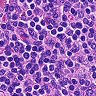
Metastatic tissue present: no